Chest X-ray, AP view. Patient: 62 years old, sex M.
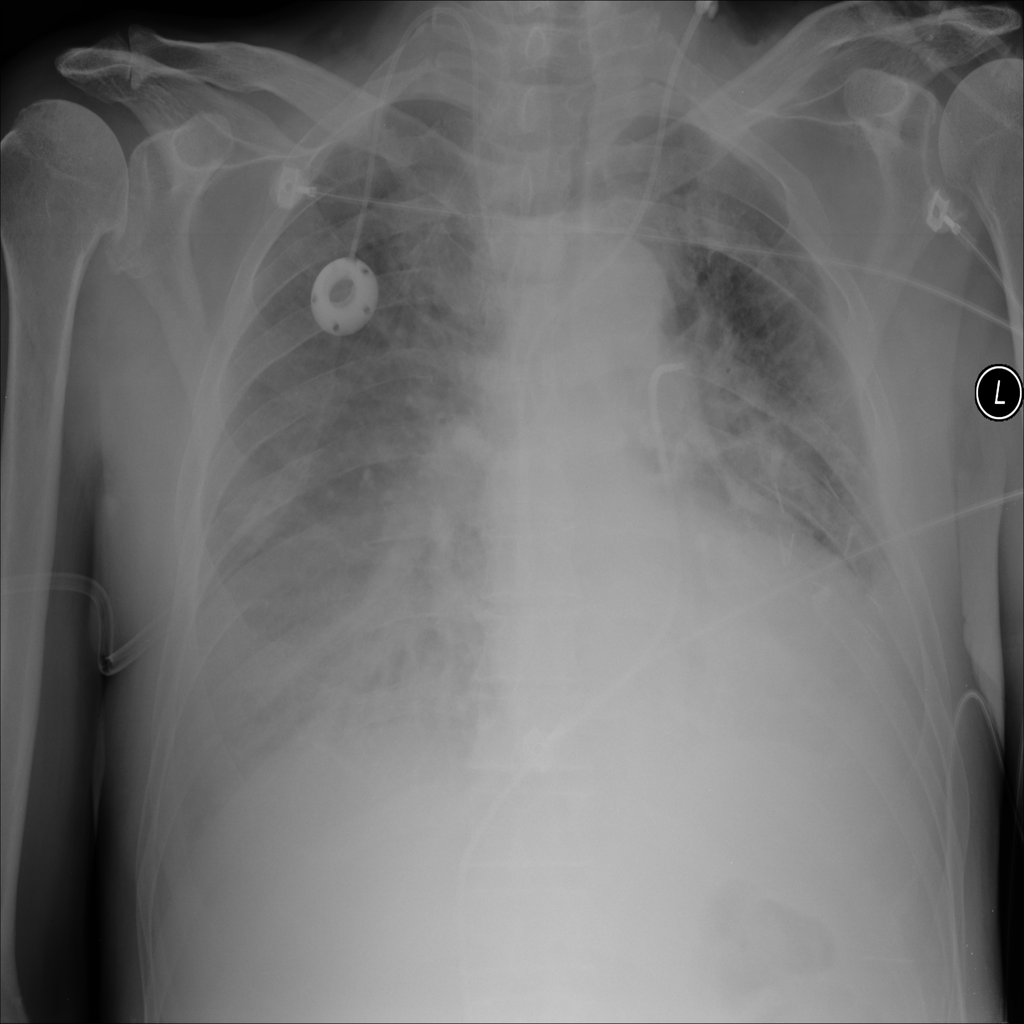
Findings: Atelectasis, Effusion, Infiltration